Question: Given the supply, demand, and route table for this logistics problem, what is the minimum total cost? Please provide the answer as an integer.
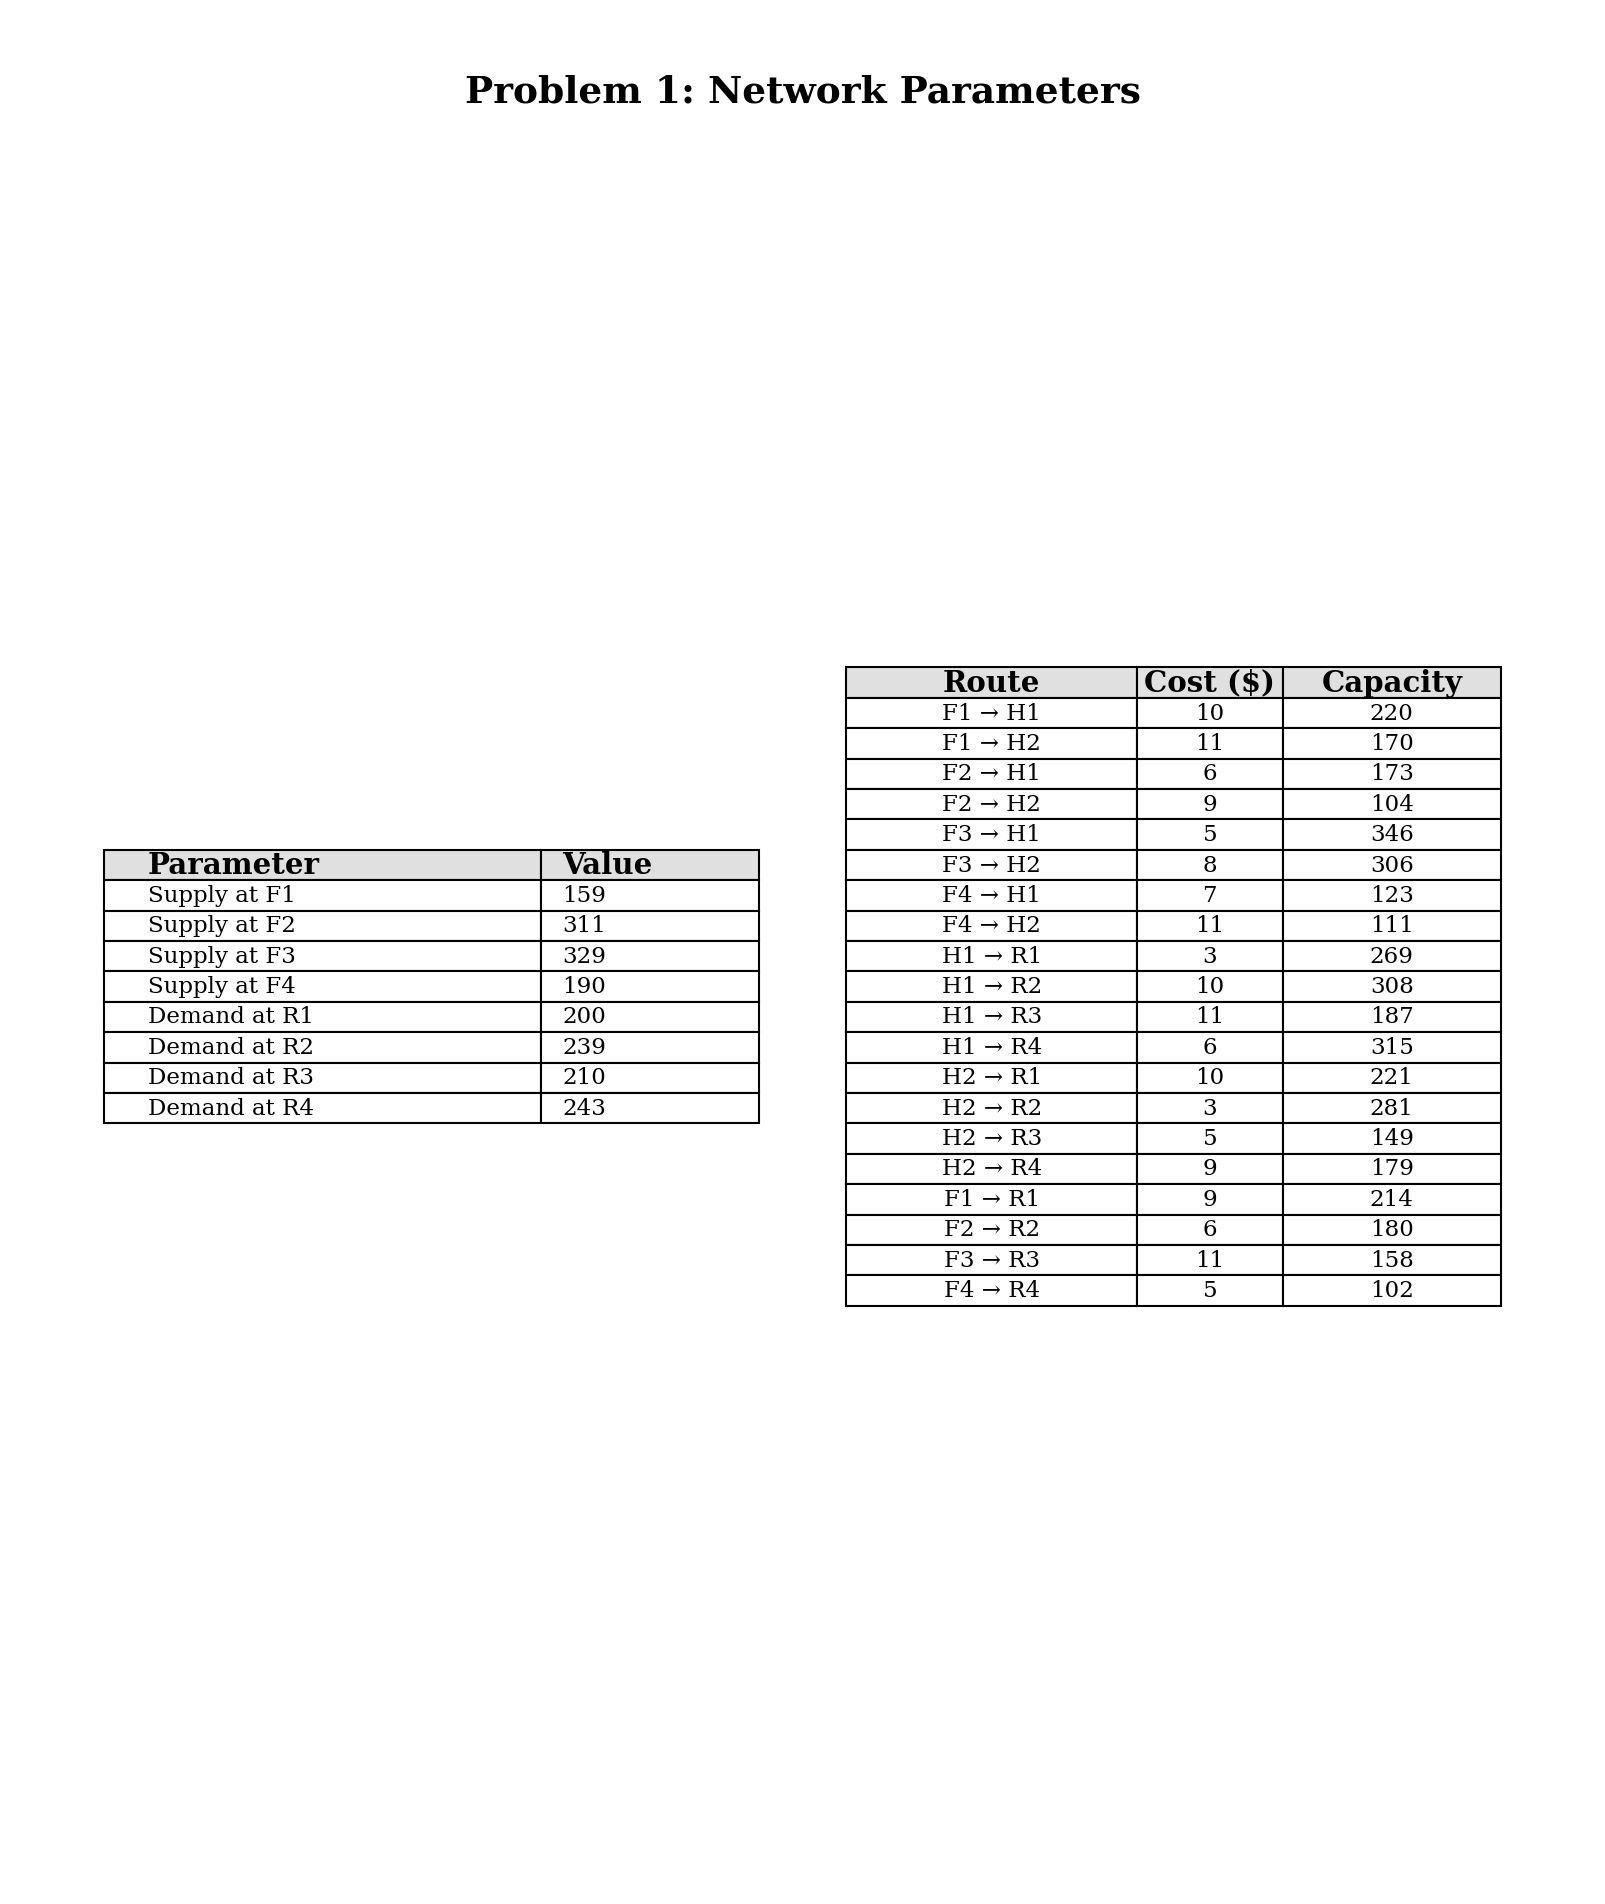
Answer: 8085